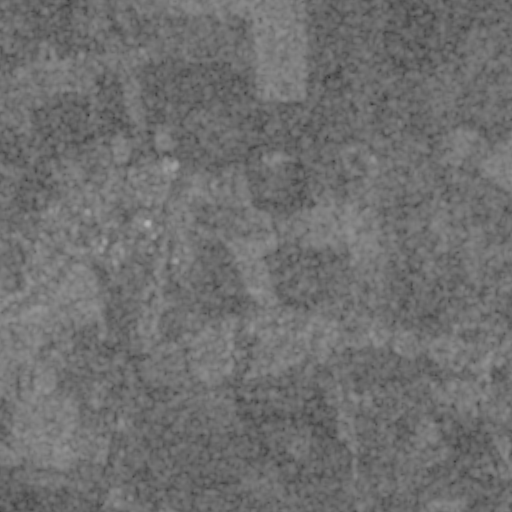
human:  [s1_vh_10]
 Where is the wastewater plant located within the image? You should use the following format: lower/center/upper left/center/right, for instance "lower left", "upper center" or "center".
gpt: The wastewater plant is located in the lower left of the image.
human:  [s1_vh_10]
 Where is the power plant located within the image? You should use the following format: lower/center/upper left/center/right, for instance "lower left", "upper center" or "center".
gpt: There is no power plant in the image.

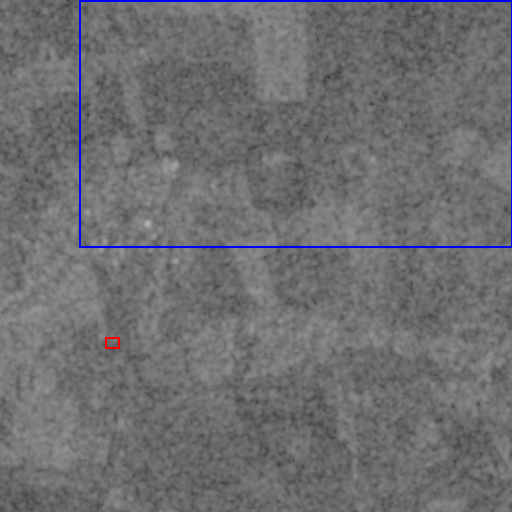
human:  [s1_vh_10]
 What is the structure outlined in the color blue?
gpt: The structure outlined in blue is a crop field.
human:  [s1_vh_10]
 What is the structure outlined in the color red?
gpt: The structure outlined in red is a wastewater plant.
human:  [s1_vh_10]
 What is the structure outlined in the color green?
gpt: There is no green outline.